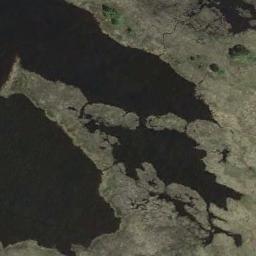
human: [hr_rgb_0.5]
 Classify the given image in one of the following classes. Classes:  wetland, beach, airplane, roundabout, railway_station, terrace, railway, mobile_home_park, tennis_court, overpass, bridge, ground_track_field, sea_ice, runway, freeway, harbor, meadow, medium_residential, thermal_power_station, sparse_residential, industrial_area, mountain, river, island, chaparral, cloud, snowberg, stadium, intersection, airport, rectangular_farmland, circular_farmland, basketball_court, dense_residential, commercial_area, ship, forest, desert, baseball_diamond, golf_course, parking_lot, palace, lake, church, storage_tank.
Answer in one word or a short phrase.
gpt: wetland